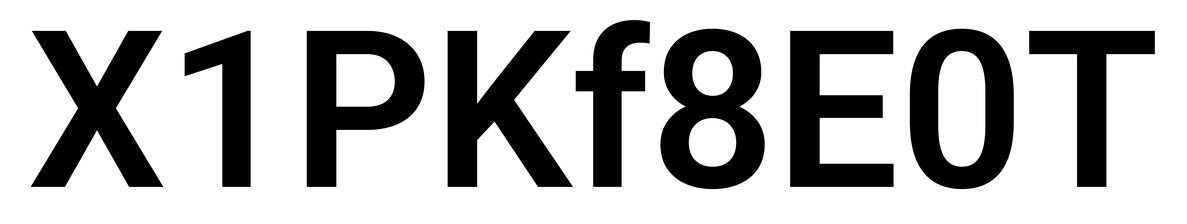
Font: Roboto_SemiBold